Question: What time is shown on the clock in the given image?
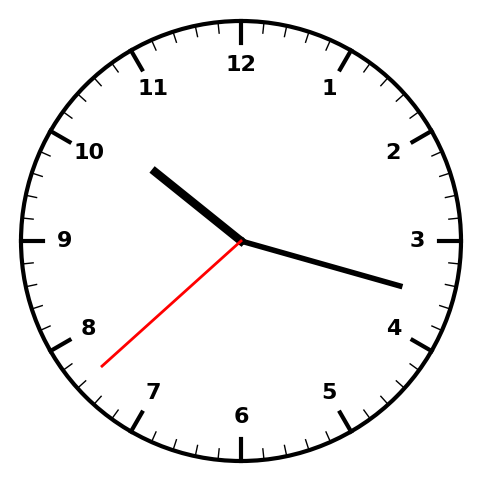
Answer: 10:17:38